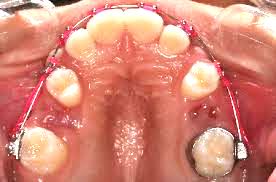
Condition: hypodontia